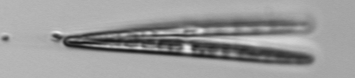
Label: Thalassionema